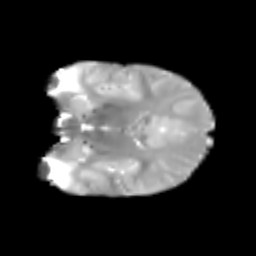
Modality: T2w
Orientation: coronal
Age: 6
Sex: male
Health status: healthy